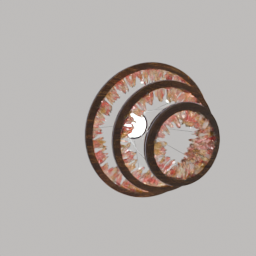
Label: lighting